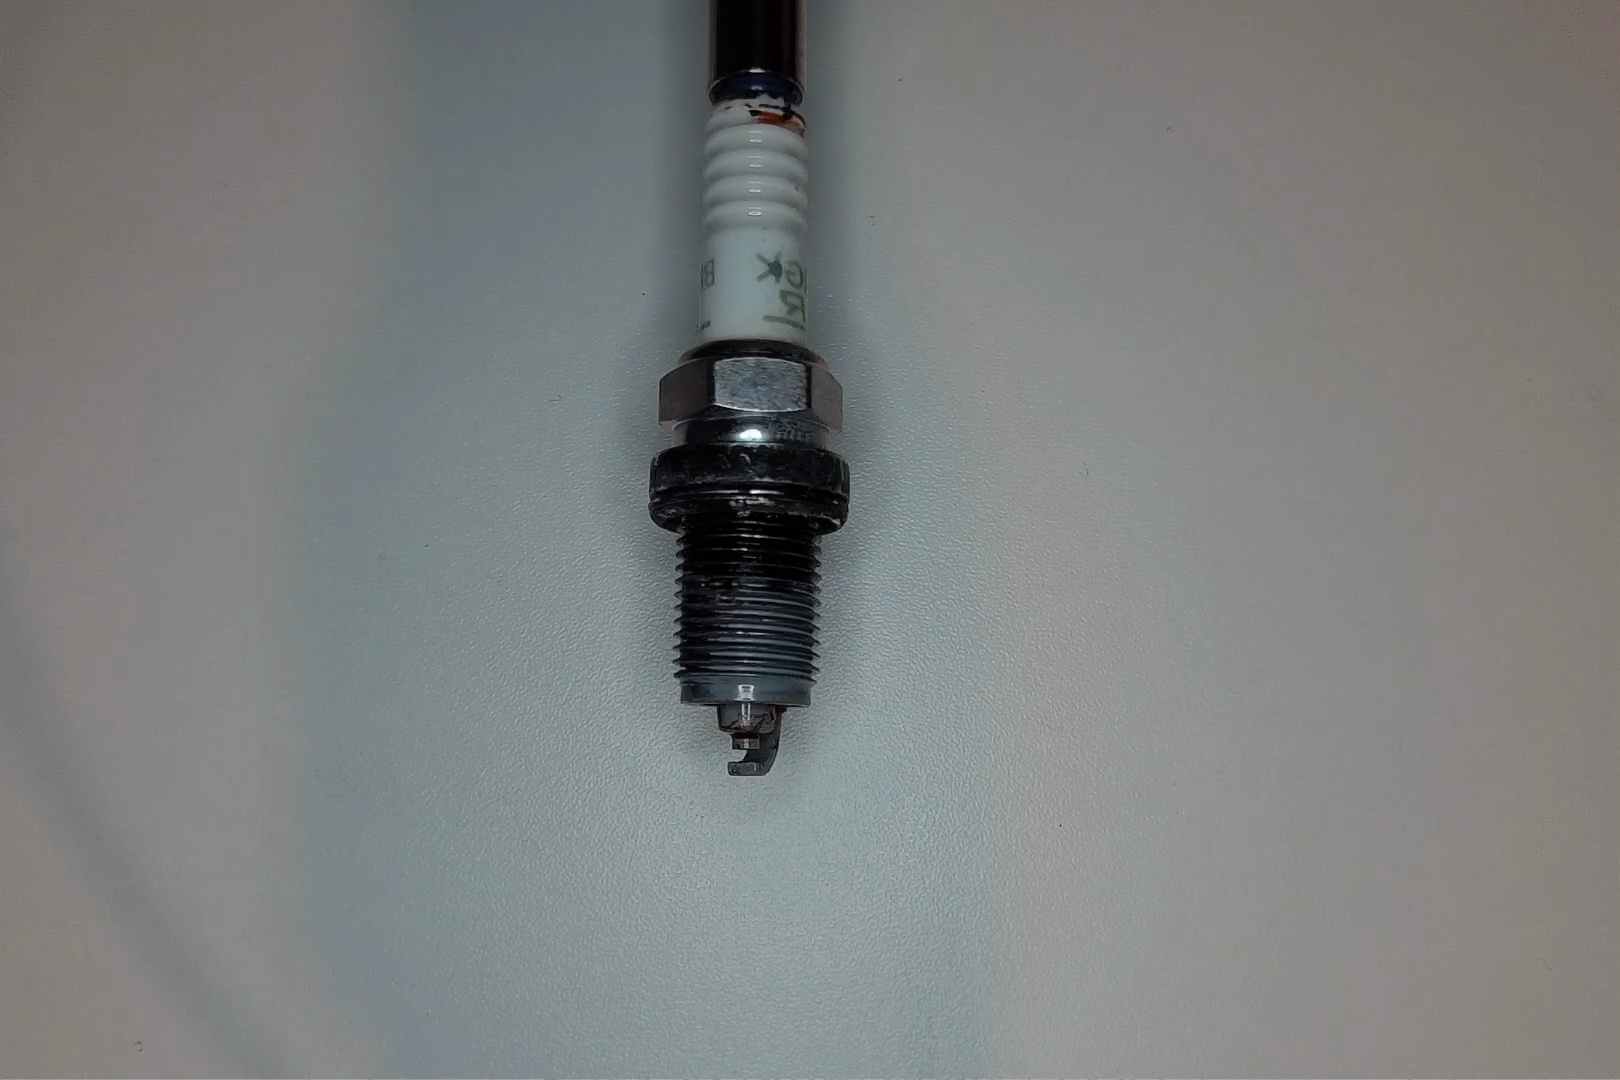
Label: anomaly